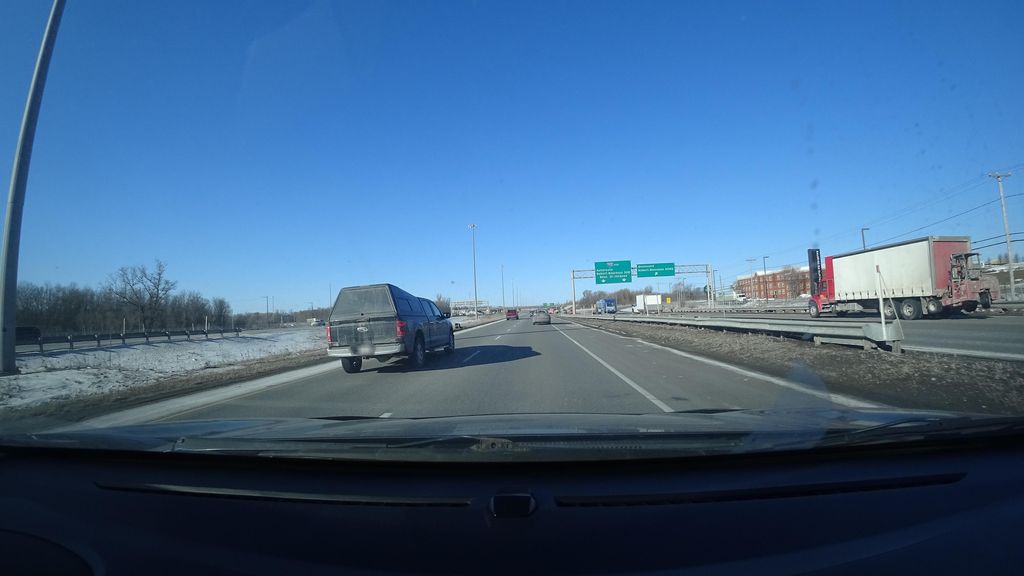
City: quebec_city